Question: '''
Below is my mark up.
<asp:TextBox ID="txtPatientDateOfBirth" runat="server"
CssClass="rightDivInnerControls" ClientIDMode="Static"
CausesValidation="True">
</asp:TextBox>
<asp:CompareValidator ID="cvPatientDateOfBirth" runat="server"
ErrorMessage="Enter proper date."
Type="Date" ControlToValidate="txtPatientDateOfBirth" Font-Bold="True"
Operator="DataTypeCheck"
ValidationGroup="FirstPreview">
</asp:CompareValidator>
<asp:Button ID="btnSaveChanges" runat="server"
Text="Save Changes" OnClientClick="return showFinalReviewAlert();"
CssClass="btnPrimary hideInPrint btnEditFinalReport"
ValidationGroup="FirstPreview"
onclick="btnSaveChanges_Click" ClientIDMode="Static"/>
'''
When I change the date to a wrong format it shows me the immediately.

But when I click on the button "btnSaveChanges" it does a postback. I think something is missing because of which it is doing postback.
Can anyone please help me with the issue. I want to .
Thanks.
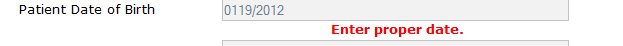
Answer: By returning the value of 'showFinalReviewAlert();' in the 'OnClientClick' of the button, you are blocking the page validation from happening.
This is effectively the HTML that is being rendered (simplified for viewing)...
'''
<input type="submit"
id="btnSaveChanges"
onclick="return showFinalReviewAlert();WebForm_DoPostBackWithOptions(new WebForm_PostBackOptions(&quot;btnSaveChanges;, &quot;&quot;, true, &quot;&quot;, &quot;&quot;, false, false))"
name="btnSaveChanges">
'''
The important bit of this is...
'''
onclick="return showFinalReviewAlert();WebForm_DoPostBackWithOptions....
'''
What it means is that no matter what 'showFinalReviewAlert()' returns, the 'WebForm_DoPostBackWithOptions' will never be reached. However, because it is an '<input type="submit">' the page will post-pack to the server anyway.
So, if the return value of the 'showFinalReviewAlert' must stop the post-back from happening by returning the value 'false', you should set the 'OnClientClick' attribute as this...
'''
OnClientClick="if(showFinalReviewAlert()==false){return false;}"
'''
In other words, if 'showFinalReviewAlert' return 'false' then stop the button from continuing any post-back processing... but if it return 'true', then allow the post-back validation to take place.
On the other hand, if the result of 'showFinalReviewAlert()' doesn't matter... simply remove the 'return' to give simply...
'''
OnClientClick="showFinalReviewAlert();"
'''